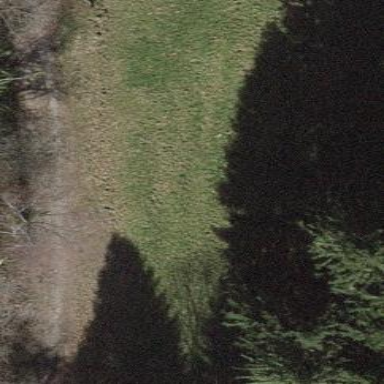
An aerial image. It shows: Beautiful meadow.